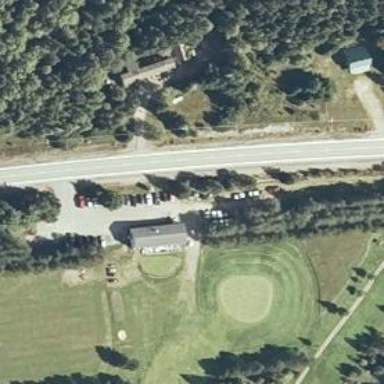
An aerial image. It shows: Golf course surrounded by greenery.